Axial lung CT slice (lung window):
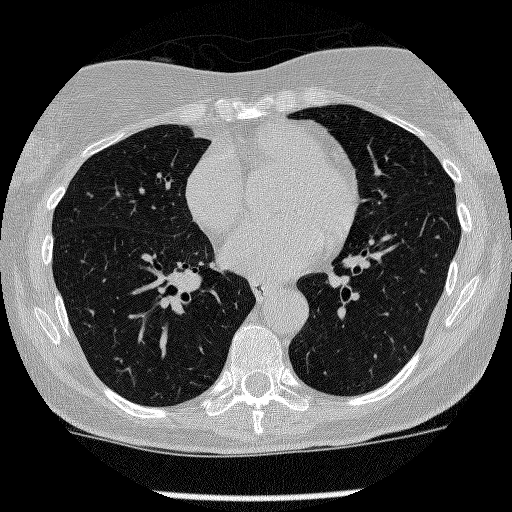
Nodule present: no